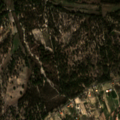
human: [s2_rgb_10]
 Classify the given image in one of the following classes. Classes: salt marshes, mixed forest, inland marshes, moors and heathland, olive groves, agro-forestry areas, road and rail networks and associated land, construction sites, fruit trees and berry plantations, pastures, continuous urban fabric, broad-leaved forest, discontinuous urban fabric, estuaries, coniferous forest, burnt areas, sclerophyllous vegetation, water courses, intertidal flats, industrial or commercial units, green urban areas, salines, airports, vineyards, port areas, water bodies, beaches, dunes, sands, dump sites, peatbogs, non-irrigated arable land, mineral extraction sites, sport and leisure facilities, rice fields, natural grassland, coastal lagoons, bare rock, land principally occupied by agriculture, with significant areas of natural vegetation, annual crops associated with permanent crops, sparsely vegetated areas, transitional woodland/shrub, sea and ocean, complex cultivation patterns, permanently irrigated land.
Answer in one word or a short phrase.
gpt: complex cultivation patterns, land principally occupied by agriculture, with significant areas of natural vegetation, agro-forestry areas, broad-leaved forest, mixed forest